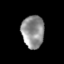
Tissue: skin
Cell type: T cells
Senescence score: 0.6913
Nuclear area (px): 712
Mean DAPI intensity: 144.73